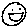
Label: smiley face